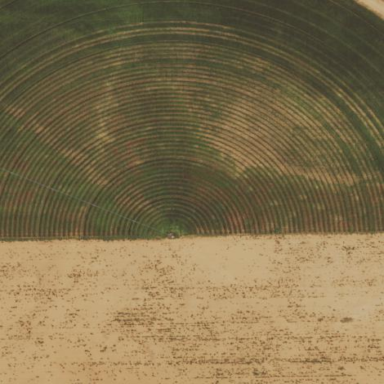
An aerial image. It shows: Farmland with pivot irrigation system.